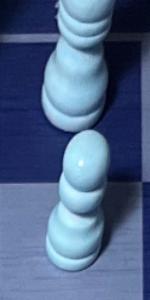
Label: Pawn_White